Question: I have a 'div' that looks like this
'''
<div id="question">
<h1 id="answer_no" class="question_element">NO</h1>
<div id="slider" class="question_element">
<input type="range" min="-1" max="1" value="0" step="0.01" onmousemove="showValue(this.value)"/>
<span id="range">0</span>
</div>
<h1 id="answer_yes" class="question_element">YES</h1>
</div>
'''
And I would like to have all of the 'question_element' objects centered horizontally inside. My css looks like this
'''
#question {
border: 1px solid orange;
width: 100%;
text-align: center;
}
.question_element {
float: left;
display: inline-block;
margin-top: 200px;
margin-left: 25px;
margin-right: 25px;
}
#slider {
width: 400px;
margin-top: 215px;
margin-left: auto;
margin-right: auto;
text-align: center;
}
'''
However, my page still looks like this:

As you can see, the elements are still shifted to the left. I would like them to be all centered horizontally. What am I doing wrong?
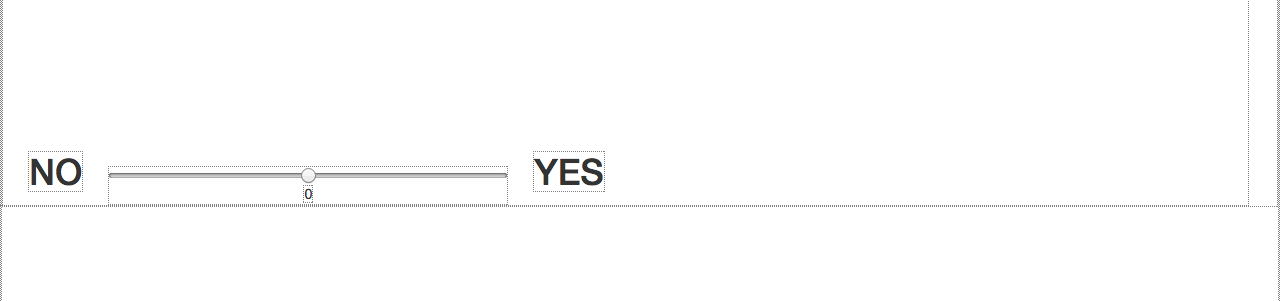
Answer: You can remove the float property, or you can wrap all the inner divs an another div and set it to inline-block.